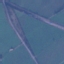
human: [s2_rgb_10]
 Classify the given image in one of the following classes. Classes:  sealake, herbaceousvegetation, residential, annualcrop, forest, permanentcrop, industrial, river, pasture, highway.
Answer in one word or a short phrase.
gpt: Highway